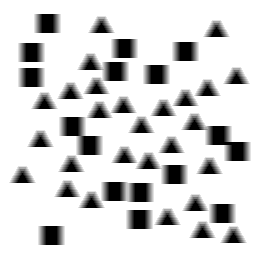
Squares: 17
Triangles: 27
Stars: 0
Total shapes: 44